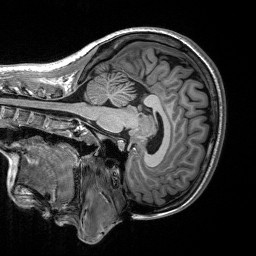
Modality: T1w
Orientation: sagittal
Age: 22
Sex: female
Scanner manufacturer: siemens
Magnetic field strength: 3 T
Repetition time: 2.53 s
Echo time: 0.00219 s